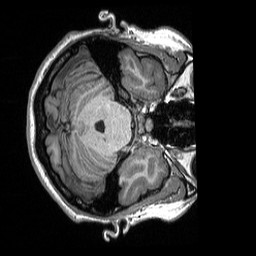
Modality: T1w
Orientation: axial
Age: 25
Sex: female
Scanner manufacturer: siemens
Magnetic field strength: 3 T
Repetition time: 2.3 s
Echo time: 0.00298 s